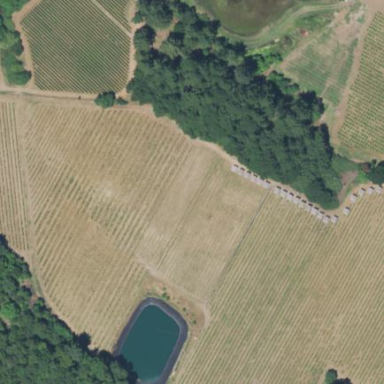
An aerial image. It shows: Vineyard where grapes are grown.